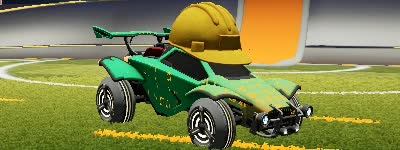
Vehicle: octane